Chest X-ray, PA view. Patient: 33 years old, sex M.
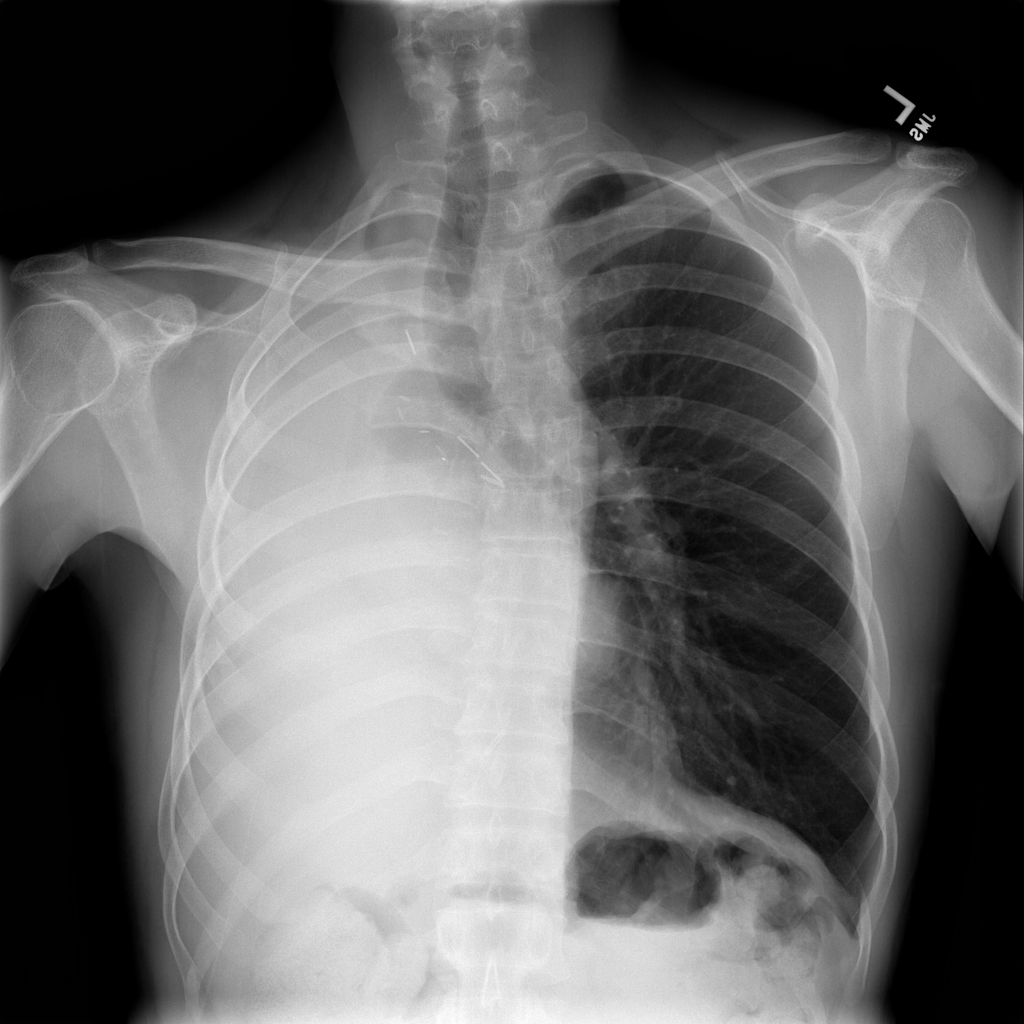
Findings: Mass